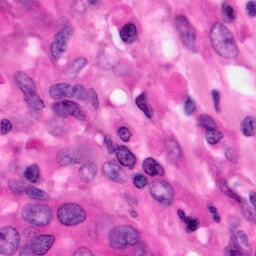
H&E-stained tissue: Pancreatic